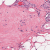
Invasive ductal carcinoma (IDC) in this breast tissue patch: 0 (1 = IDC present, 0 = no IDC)